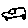
Label: car